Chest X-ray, AP view. Patient: 48 years old, sex F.
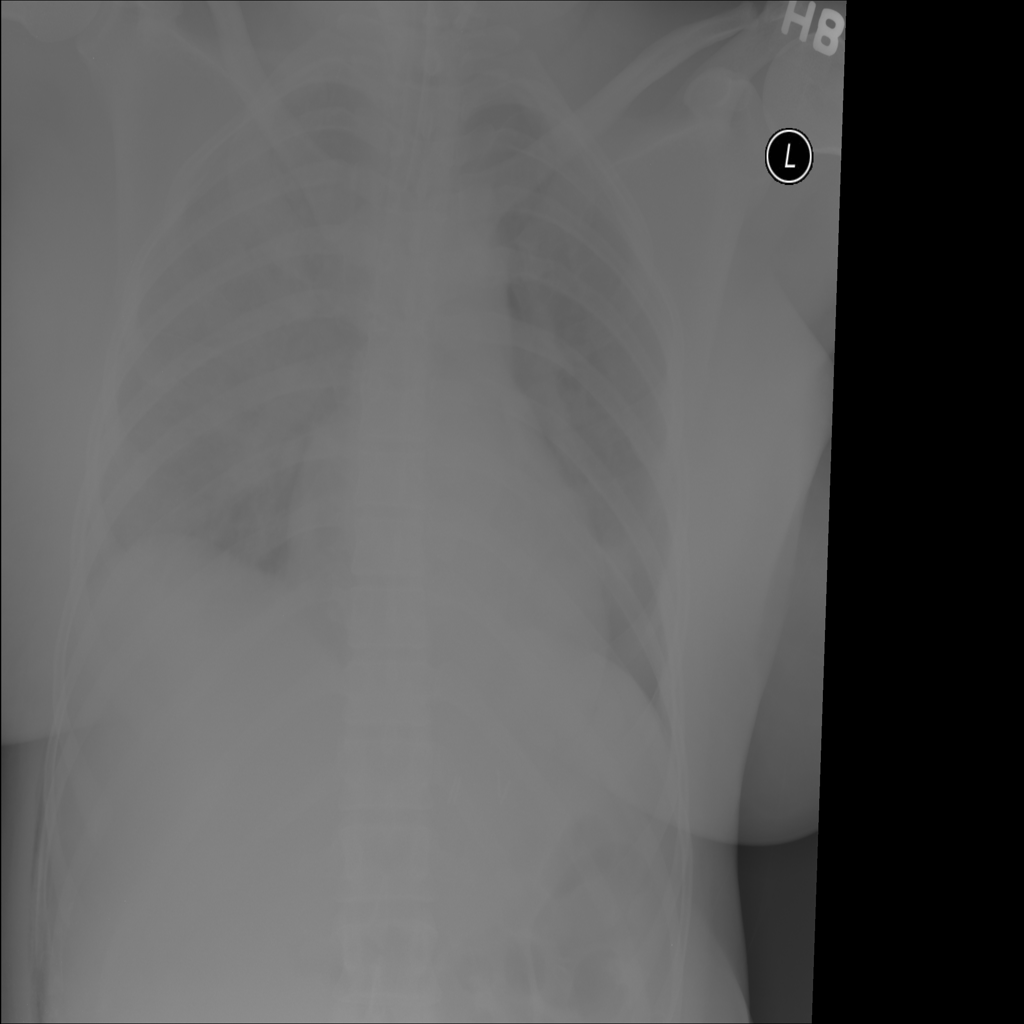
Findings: Pneumothorax